Question: I have create a listfragment and a button which looks like as follows ( Image on the left )
whenever i click on a ADD button a new Activity opens up and inside that user write something and click on DONE , the activty finishes and return to the ListFragment , but after click over DONE how would i update the ListFragment with new values. i mean where can i write
notifyDataSetChanged.

Note: when i click on DONE , the data will get store in the database , and when the ListFragment loads , it will fetch the data inside it
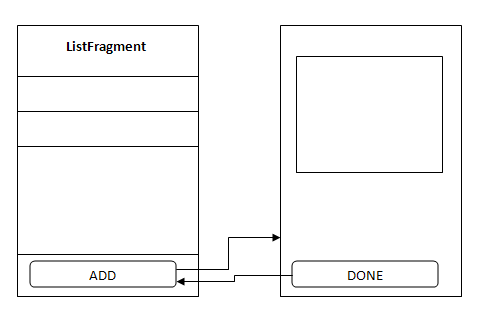
Answer: You should be using StartActivityForResult().
'''
//place in shared location
int MYACTIVITY_REQUEST_CODE = 101
//start Activity
Intent intent = new Intent(getActivity(), MyActivity.class);
startActivityForResult(intent, MYACTIVITY_REQUEST_CODE);
'''
You should then override onActivityResult() in the fragment. The method will be called after the activity is closed.
'''
@Override
public void onActivityResult(int requestCode, int resultCode, Intent data)
{
super.onActivityResult(requestCode, resultCode, data);
if ((requestCode == MYACTIVITY_REQUEST_CODE) && (resultCode == Activity.RESULT_OK))
adapter.notifyDataSetChanged()
}
'''
The result Code is set in the activity before it is finished via:
'''
setResult(Activity.RESULT_OK)
'''
Using the requestCode and resultCode are really optional. You only need to use the requestCode if you are launching more than one activity from the fragment. You only need to use the resultCode if you need to return different results from the activity.